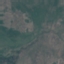
Land use / land cover class: HerbaceousVegetation